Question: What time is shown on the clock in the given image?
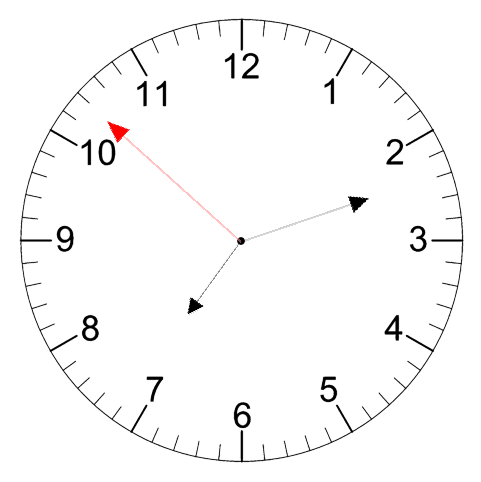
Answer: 07:11:52